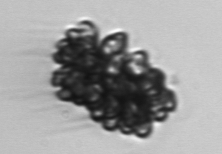
Label: Corymbellus